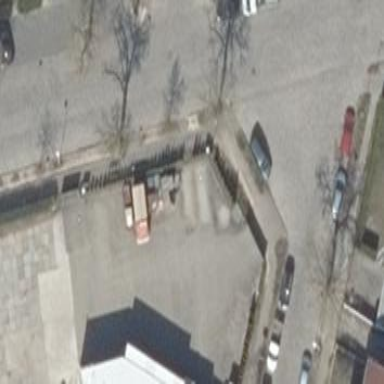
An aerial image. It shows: Parking area with surface.